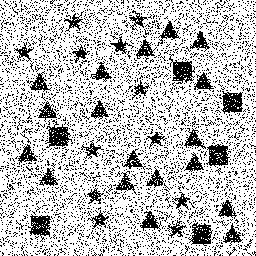
Squares: 6
Triangles: 18
Stars: 12
Total shapes: 36